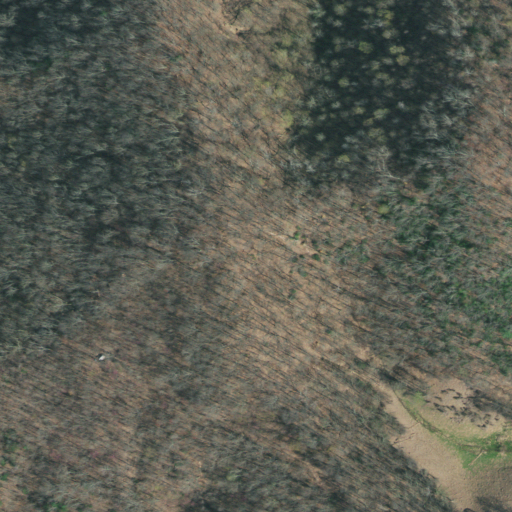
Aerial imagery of ridge(s) in Tennessee named Grandmother Ridge containing deciduous forest and mixed forest